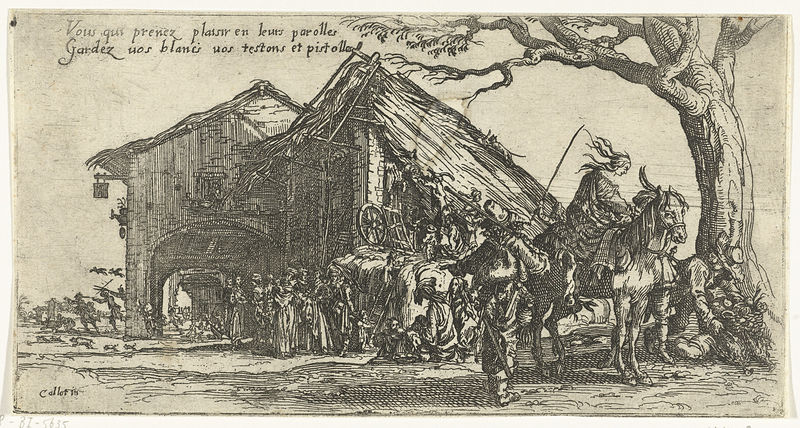
Titel: Zigeuners bij een herberg
Künstler: Abraham Casembroot
Standort: Amsterdam
Institution: Rijksmuseum
Schlagwörter: baum, schatten, weiß, frauen, menschen, frankreich, frau, grau, haar, holz, männer, schwarz, stroh, tür, dach, haus, obst, rock, signatur, feld, wind, hütte, boden, blatt, pferd, gemüse, beine, füße, schrift, papier, bogen, zug, bauernhof, hof, kutsche, französisch, rad, wagenrad, krieg, bauer, tor, schild, strohdach, radierung, rute, wörter, callot, enbauer